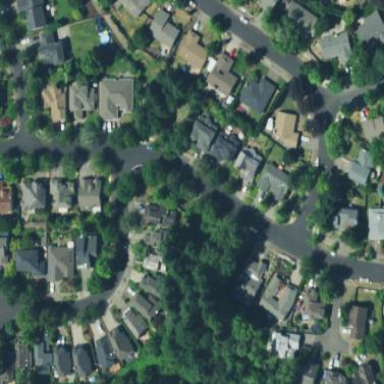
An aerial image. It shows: Residential area composed of single-family homes.